Interaction volume radius: 10 \u00c5
Interaction volume height: 45 \u00c5
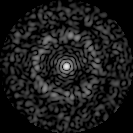
Disorder parameter: 0.8445